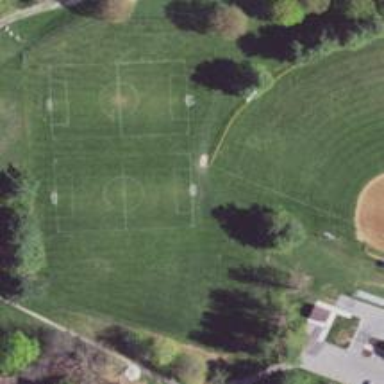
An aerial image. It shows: Grass pitch used for soccer.